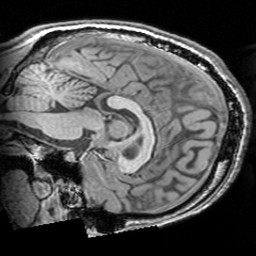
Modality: T1w
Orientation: sagittal
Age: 25
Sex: male
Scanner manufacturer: siemens
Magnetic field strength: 3 T
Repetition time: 1.63 s
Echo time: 0.00311 s